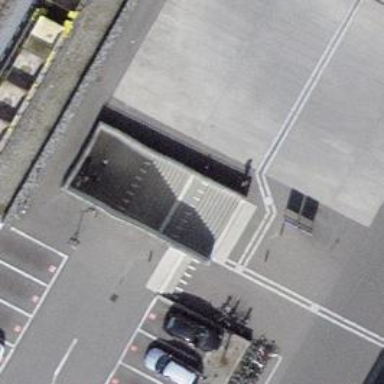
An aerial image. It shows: Set of concrete steps.